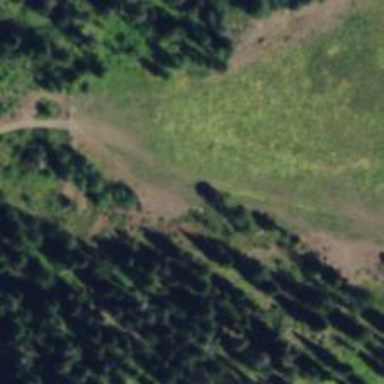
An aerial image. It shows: Nordic skiing track that is groomed for both skating and classic skiing.